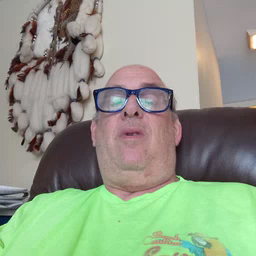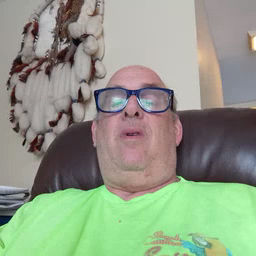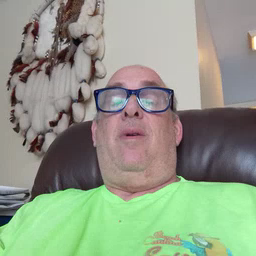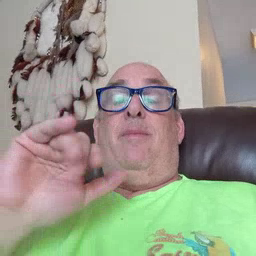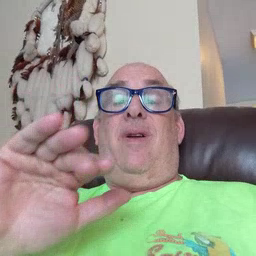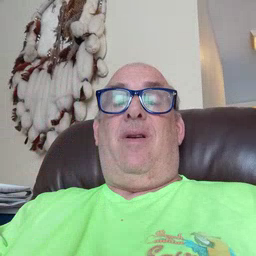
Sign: bye